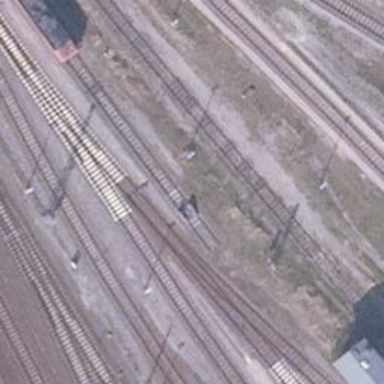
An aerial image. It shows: Railway switch.